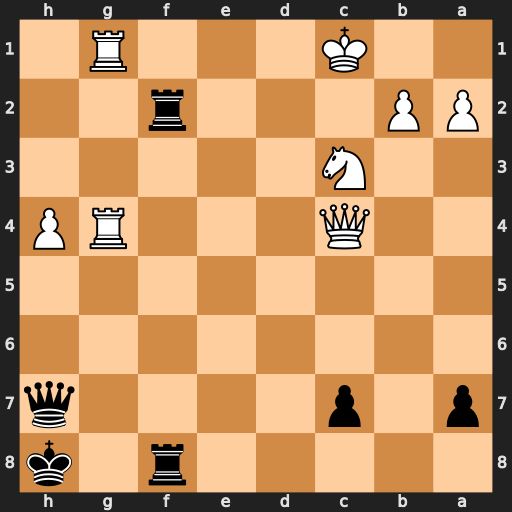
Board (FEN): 5r1k/p1p4q/8/8/2Q3RP/2N5/PP3r2/2K3R1
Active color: b
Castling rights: -
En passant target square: -
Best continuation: Qc2#